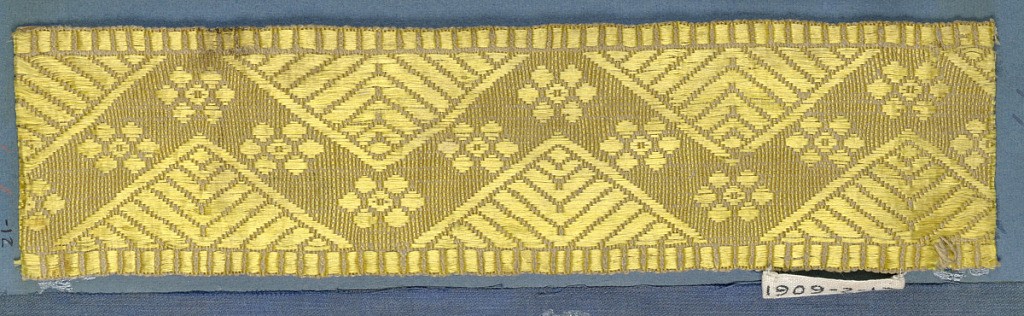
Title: Trimming
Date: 18th century
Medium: silk
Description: Yellow trimming fragment in a zigzag design with open flowers. Triangular spaces filled with lines meeting at right angles.